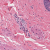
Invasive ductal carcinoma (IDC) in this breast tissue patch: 0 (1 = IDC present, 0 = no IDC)